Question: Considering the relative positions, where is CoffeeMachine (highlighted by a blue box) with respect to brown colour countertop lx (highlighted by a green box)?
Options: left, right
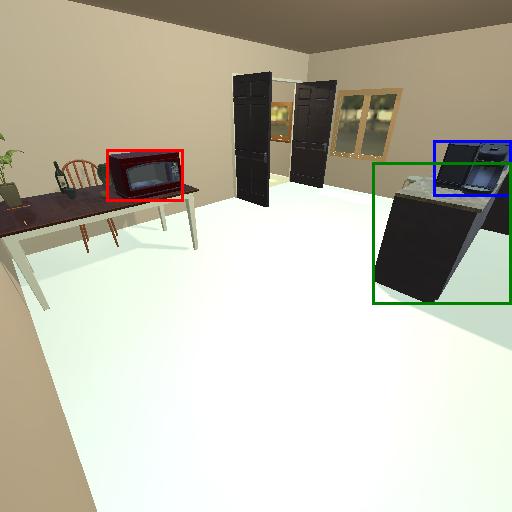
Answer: left